Question: I'm using Maddhatter fullcalendar composer.
And I want to make input that allow you to go to specific date.

I just search in <URL> and I found 'gotoDate' function. How can I use that function on laravel? or is there any solution to make this happen?
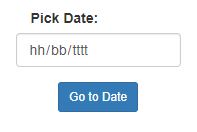
Answer: There is no need to do it in Laravel at all...Laravel/PHP code runs server-side. The Laravel code just renders some HTML and JavaScript into the browser to get fullCalendar to work. Therefore you can do this entirely client-side using JavaScript, and disregard the Laravel part. The only thing you need to take note of from your PHP code is the ID you give to the calendar - replace the 'calendar' ID in my code below with the ID you've used.
HTML:
'''
Date: <input type="date" id="dateField"/>
<button type="button" id="dateBtn">Go to date</button>
'''
JavaScript:
'''
$("#dateBtn").click(function(){
$("#calendar").fullCalendar("gotoDate", $("#dateField").val());
});
'''
See <URL> for a working demo.